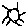
Label: sun